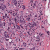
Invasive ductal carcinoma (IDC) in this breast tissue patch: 1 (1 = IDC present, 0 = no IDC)